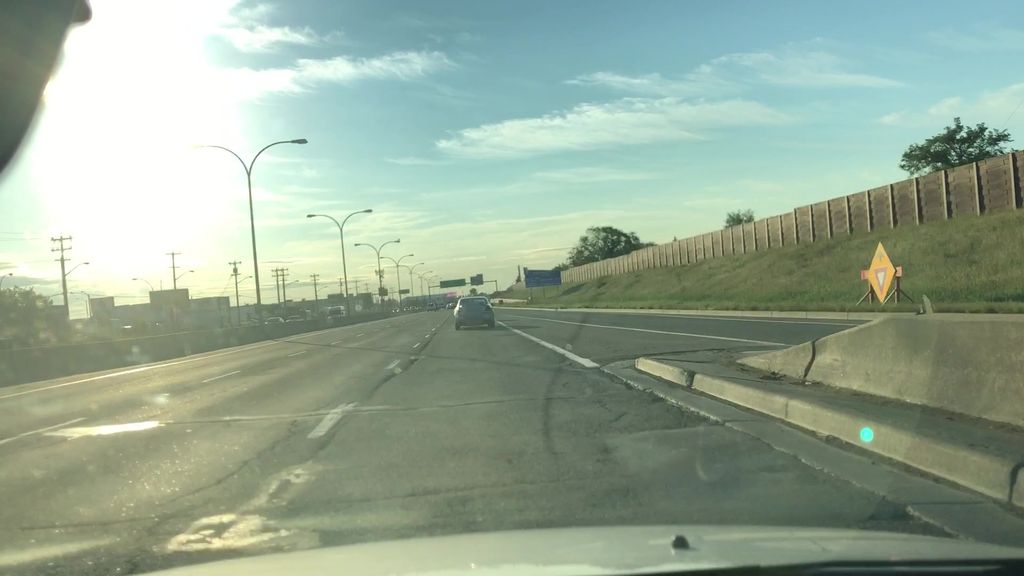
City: edmonton